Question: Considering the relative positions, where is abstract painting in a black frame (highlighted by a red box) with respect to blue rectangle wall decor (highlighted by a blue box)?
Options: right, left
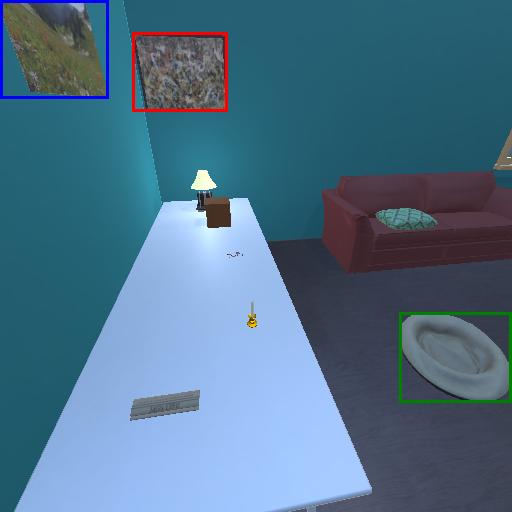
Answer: right